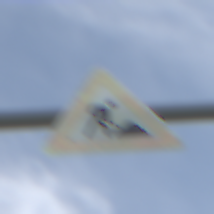
Verkehrszeichen: Arbeitsstelle
Umgebung: Outdoor, Nature
Tageszeit: MorningAfternoon
Wetter: PartlyCloudy
Licht: Natural
Jahreszeit: NotSpecified
Kontrast: HighContrast